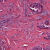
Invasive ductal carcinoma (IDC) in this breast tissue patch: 1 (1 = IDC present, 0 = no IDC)